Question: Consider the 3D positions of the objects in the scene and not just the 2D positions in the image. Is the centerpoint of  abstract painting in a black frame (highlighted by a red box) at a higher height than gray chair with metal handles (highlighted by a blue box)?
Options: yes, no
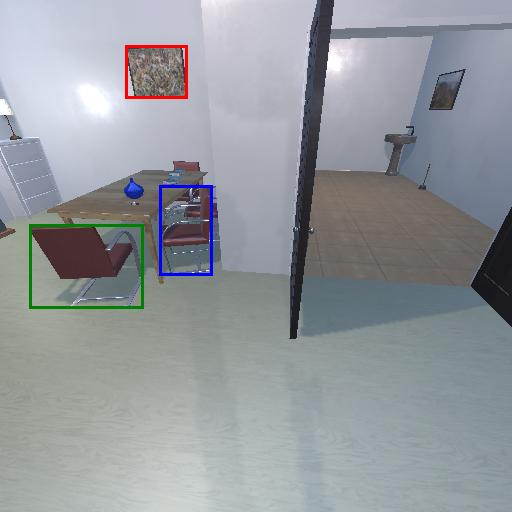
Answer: yes